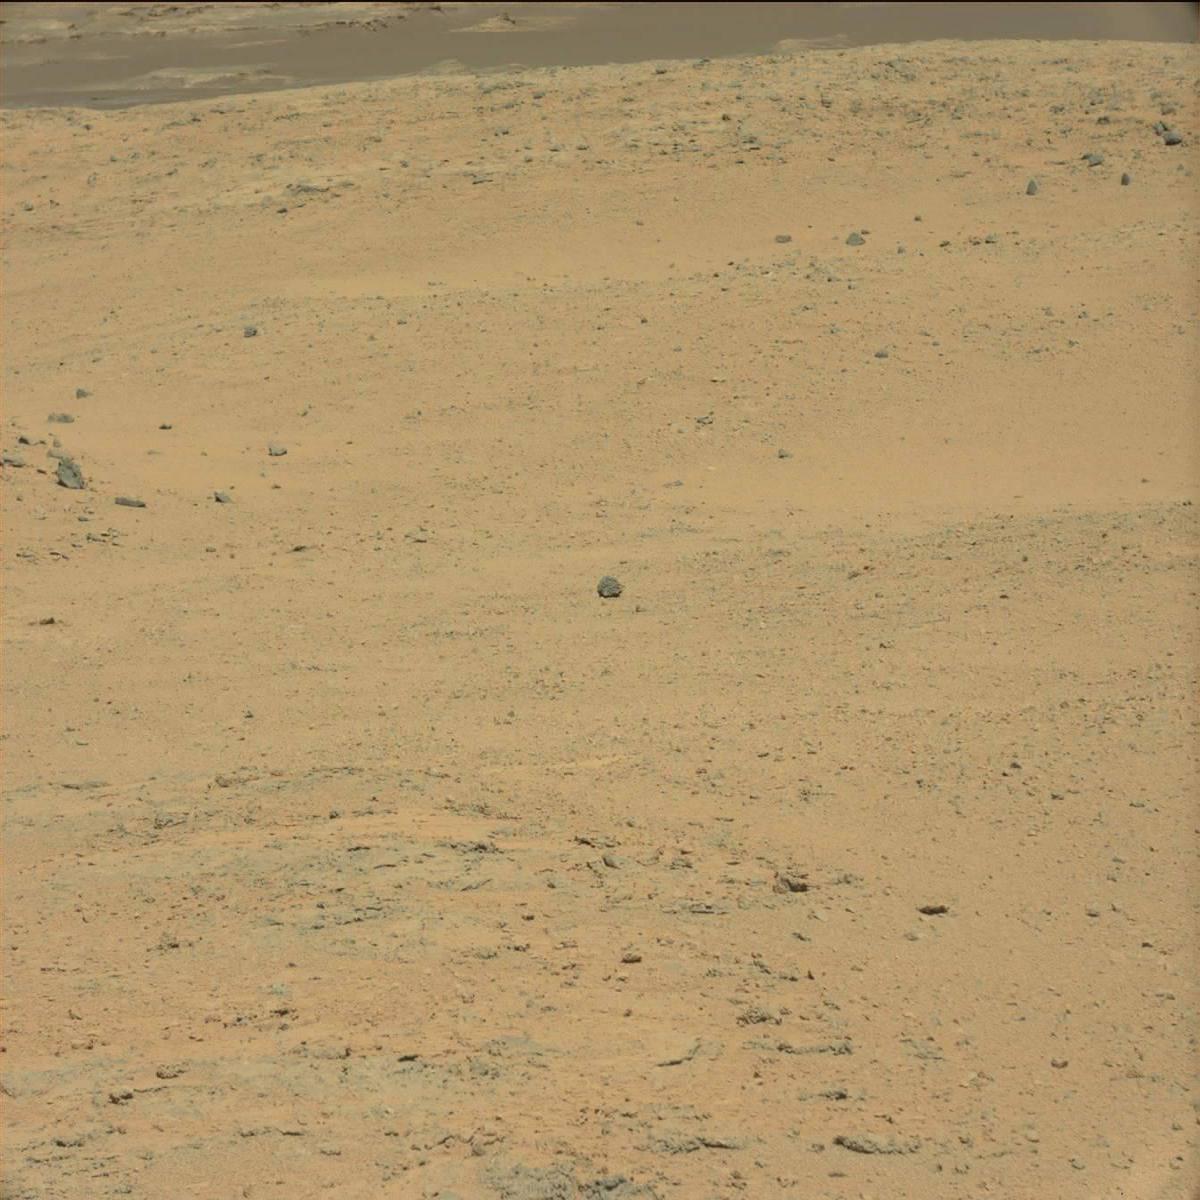
Terrain classes present: Bedrock, Ridge, Sand / Soil